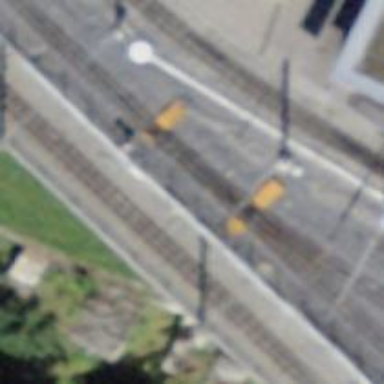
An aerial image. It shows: Railway switch.